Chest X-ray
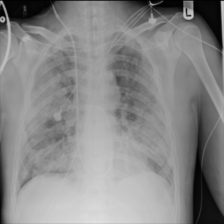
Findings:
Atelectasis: negative
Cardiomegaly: negative
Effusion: negative
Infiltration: positive
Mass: negative
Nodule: negative
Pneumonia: negative
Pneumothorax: negative
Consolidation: negative
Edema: negative
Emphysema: negative
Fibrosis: negative
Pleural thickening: negative
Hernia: negative